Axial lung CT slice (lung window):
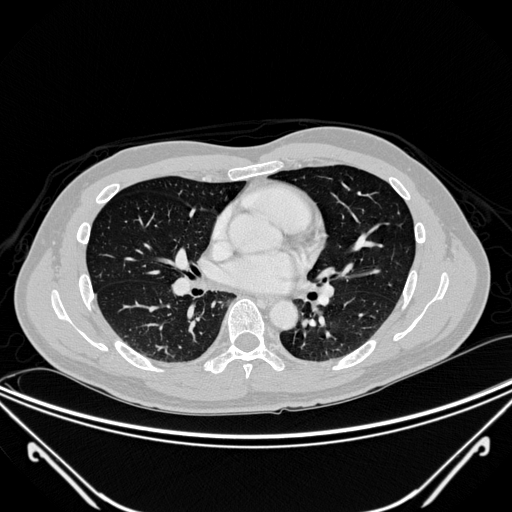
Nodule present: no